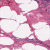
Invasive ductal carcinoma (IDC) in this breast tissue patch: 1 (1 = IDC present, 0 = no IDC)